Question: I have developed an application which is used to parse user utterances for the extraction of relevant information stored in the database.
The developed application has been purely developed using C# and consists of few functions, procedures etc.
I have been asked to produce Pseudo Code and Pseudo diagram for it to be used in the report for others to understand the flow of the developed application.
I am currently looking for a tool or software, which can help in producing above (especially Pseudo Code), as at the minute it seems a huge exploration of the code.
The type of code I am having to create of developed is as follow:

Many thanks for your help.
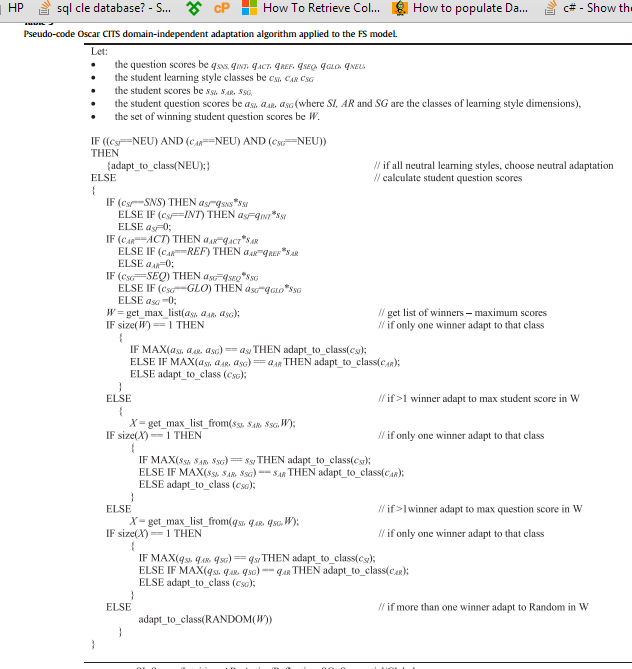
Answer: If you can afford to buy it, I recommend <URL>. Its got a nice UI and its easy to use and it will generate pseudo code for a variety of languages, including C#, based on the flowchart.
Another good one, especially if you would like to have Visual Studio integration is <URL>. It integrates directly within Visual Studio and you can edit your flowchart or your pseudocode and both views stay in sync. It is great and its a little cheaper then AthTek!
If you need something free, try out <URL> to get you up and going with C# using DRAKON Editor.